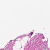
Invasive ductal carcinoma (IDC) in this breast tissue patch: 0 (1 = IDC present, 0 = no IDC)